Question: I need conditional for code, which read data from Firebase. I want conditional like is in SQL "WHERE project = 'test'". I write it in Swift.
I have this code for read data from Firebase:
'''
var ref:FIRDatabaseReference?
var databaseHandle:FIRDatabaseHandle?
var tasks = [Task]()
var uid = (FIRAuth.auth()?.currentUser?.uid)! as String
override func viewDidLoad() {
super.viewDidLoad()
ref = FIRDatabase.database().reference().child("\(uid)/Tasks")
startObservetingDB()
}
func startObservetingDB() {
ref?.observe(.value, with: { (snapshot:FIRDataSnapshot) in
var newSweets = [Task]()
for sweet in snapshot.children {
let sweetObject = Task(snapshot: sweet as! FIRDataSnapshot)
newSweets.append(sweetObject)
}
self.tasks = newSweets
self.tableView.reloadData()
}) { (error:Error) -> Void in
print(error.localizedDescription)
}
}
override func tableView(_ tableView: UITableView, cellForRowAt indexPath: IndexPath) -> UITableViewCell {
let cell = tableView.dequeueReusableCell(withIdentifier: "TasksCell", for: indexPath) as! TasksCell
let arrayTasks = tasks[indexPath.row]
cell.taskName.text = arrayTasks.content
return cell
}
'''
And I have this Firebase structure:

Can anyone help me please?
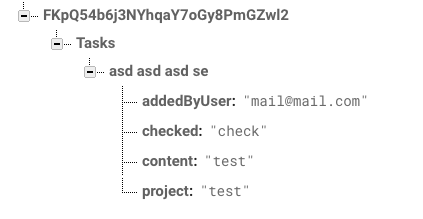
Answer: You can get the tasks for a specific project with:
'''
ref?.queryOrdered(byChild: "project").queryEqual(toValue: "test").observe(.childAdded
'''
But you might also want to consider if your data structure is optimal for your usage. It seems likely that you'll most often (maybe even always?) will show the tasks for a specific project. In that case it is more efficient to store the data in that structure:
'''
ProjectTasks
$ProjectId (e.g. "test")
$TaskId ("asd asd se")
'''
Btw: this answer seems related: <URL>